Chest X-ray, PA view. Patient: 44 years old, sex M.
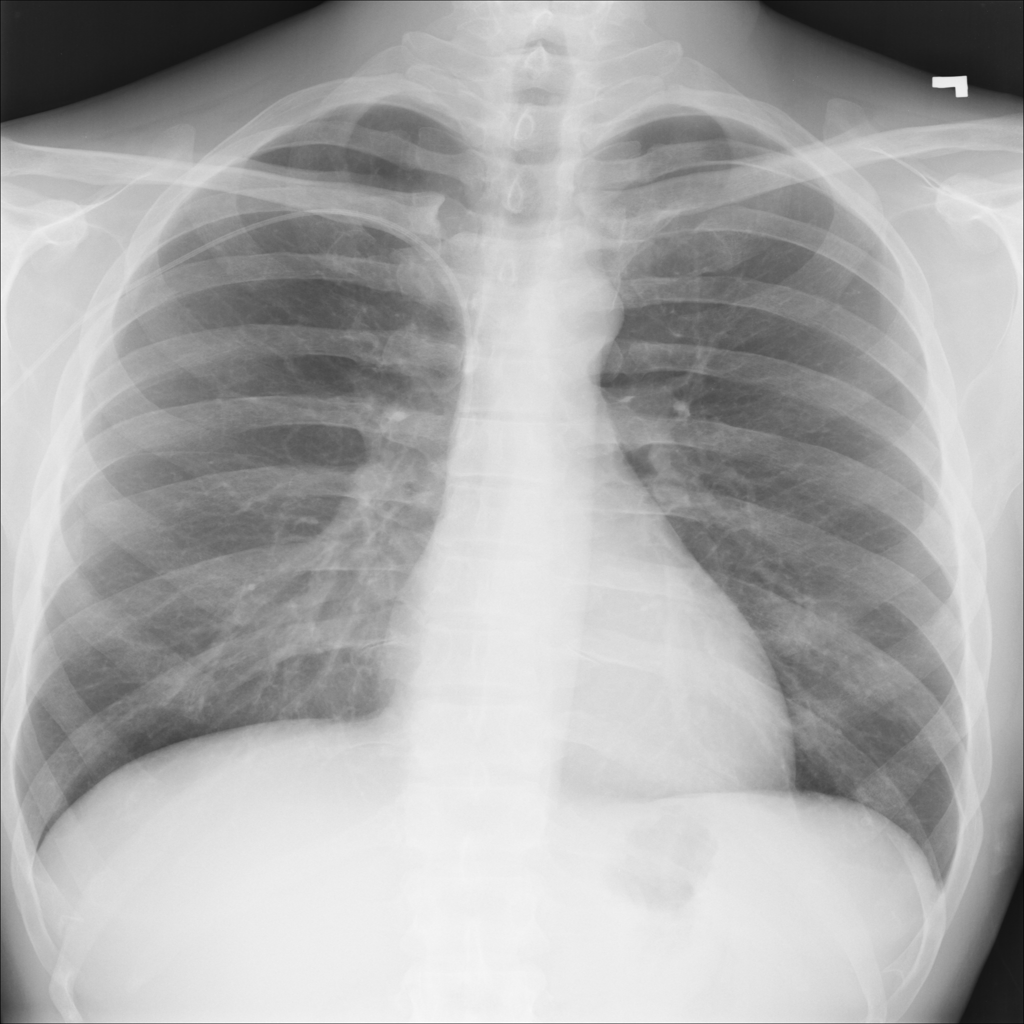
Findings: Nodule